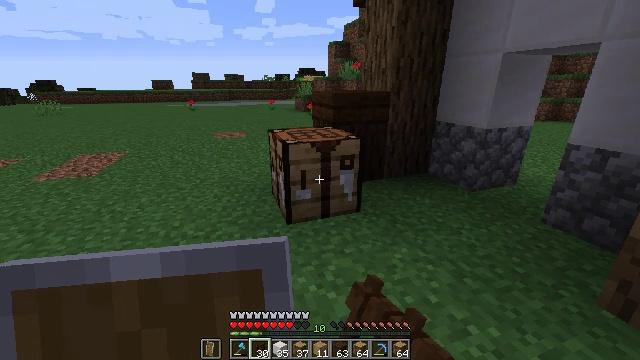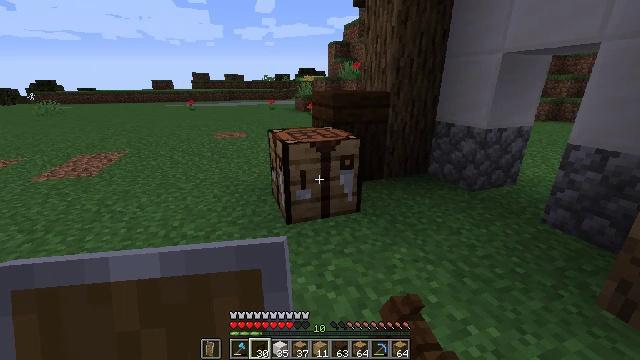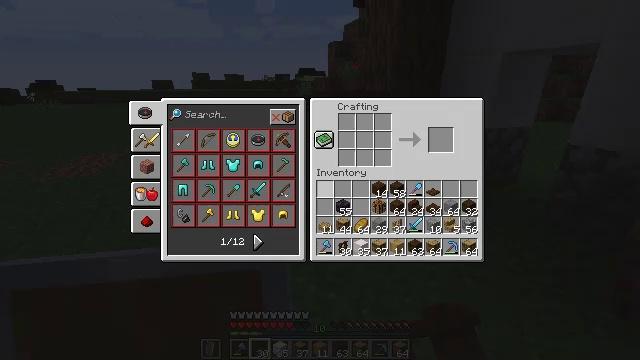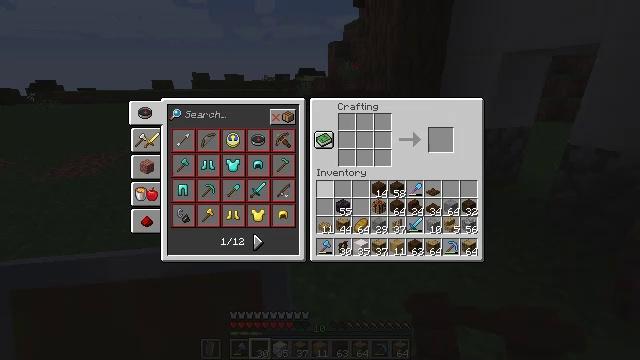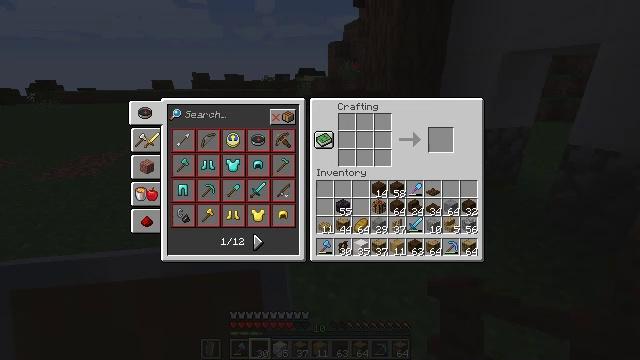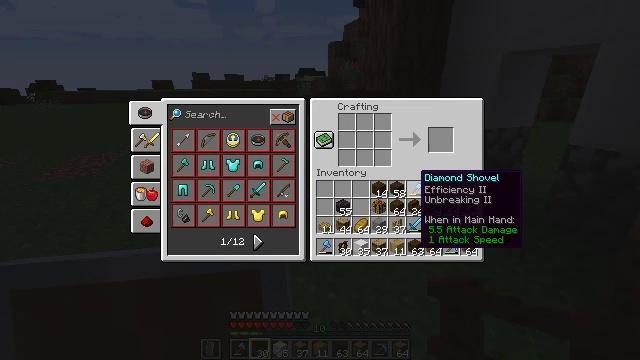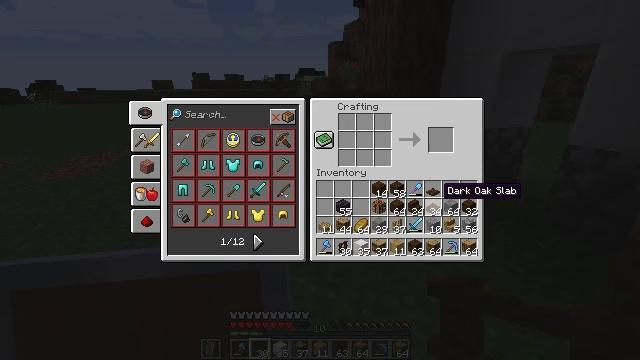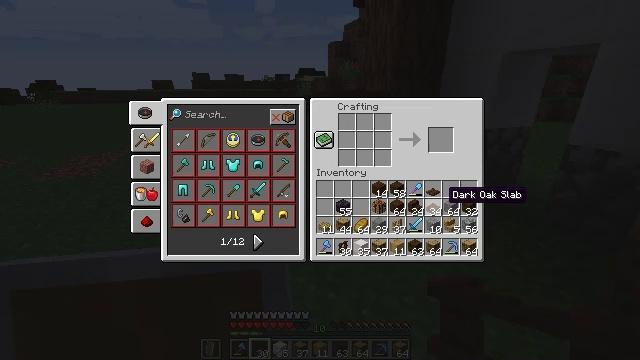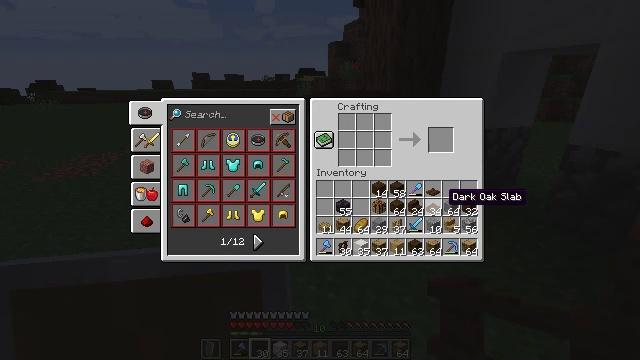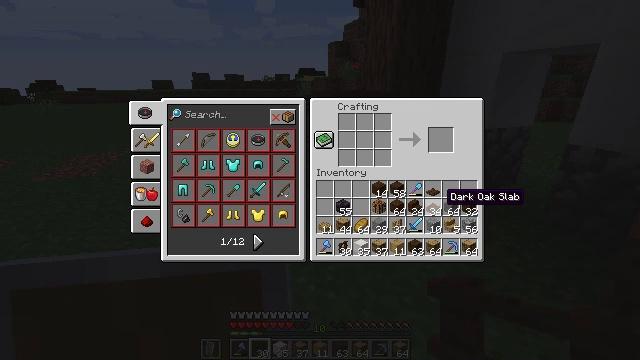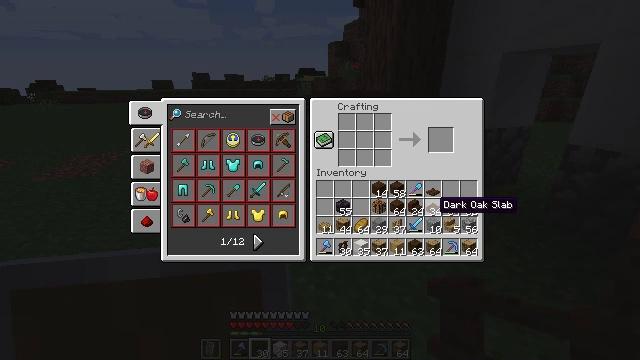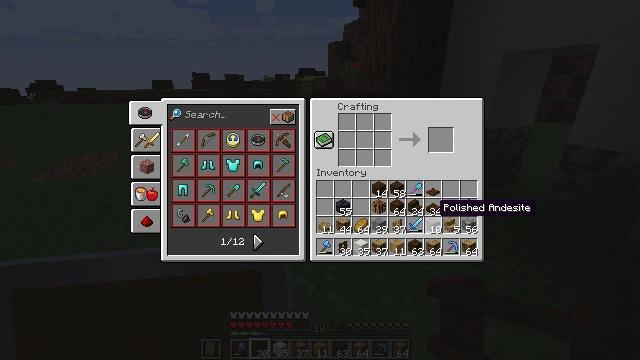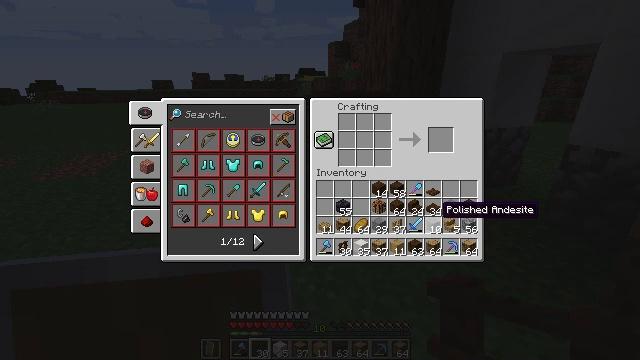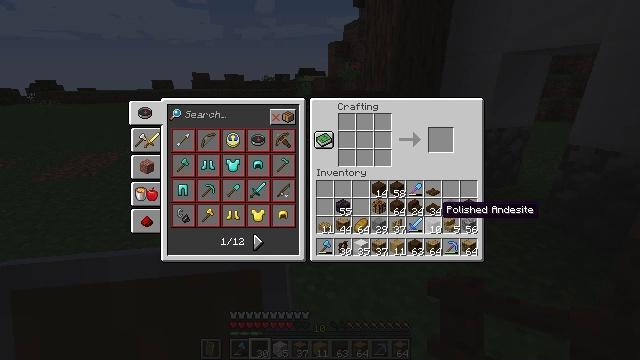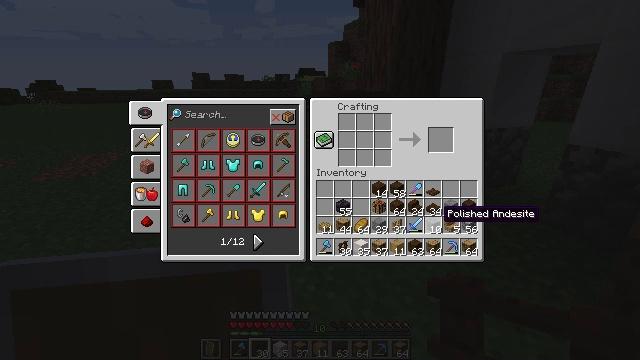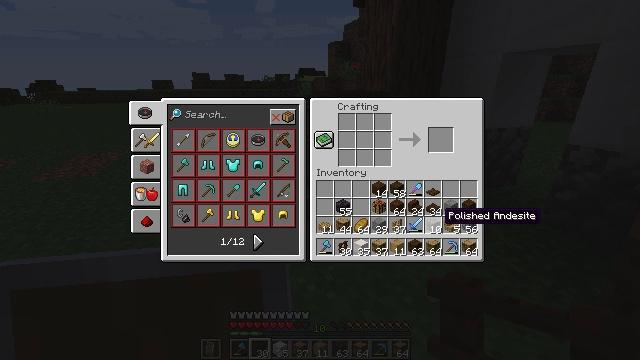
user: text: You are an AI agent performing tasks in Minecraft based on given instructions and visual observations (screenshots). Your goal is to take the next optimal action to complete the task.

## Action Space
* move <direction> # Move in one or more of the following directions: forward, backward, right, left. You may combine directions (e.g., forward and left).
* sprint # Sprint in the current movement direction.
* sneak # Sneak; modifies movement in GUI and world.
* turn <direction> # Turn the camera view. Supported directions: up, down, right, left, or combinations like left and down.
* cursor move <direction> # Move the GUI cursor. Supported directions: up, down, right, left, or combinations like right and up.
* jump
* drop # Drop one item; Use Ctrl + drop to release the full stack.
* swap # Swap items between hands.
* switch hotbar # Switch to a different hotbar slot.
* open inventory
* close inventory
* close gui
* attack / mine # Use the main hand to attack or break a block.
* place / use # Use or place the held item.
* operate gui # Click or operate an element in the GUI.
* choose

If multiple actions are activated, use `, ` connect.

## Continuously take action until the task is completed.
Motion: motion action
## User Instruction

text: Make a cobblestone wall with six cobblestone blocks.
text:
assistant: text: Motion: no_op
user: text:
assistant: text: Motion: no_op
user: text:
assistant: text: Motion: no_op
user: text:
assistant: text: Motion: cursor move right
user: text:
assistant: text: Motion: cursor move right and down
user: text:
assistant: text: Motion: cursor move right and down
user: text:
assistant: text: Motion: no_op
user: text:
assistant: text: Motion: no_op
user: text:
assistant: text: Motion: no_op
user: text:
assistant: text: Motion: cursor move left and down
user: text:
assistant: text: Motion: no_op
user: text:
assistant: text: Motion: no_op
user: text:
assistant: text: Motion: no_op
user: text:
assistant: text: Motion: no_op
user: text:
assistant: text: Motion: no_op
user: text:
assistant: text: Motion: cursor move right and down
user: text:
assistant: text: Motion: cursor move right
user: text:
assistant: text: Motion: cursor move right
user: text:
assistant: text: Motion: no_op
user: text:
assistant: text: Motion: no_op
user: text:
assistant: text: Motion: no_op
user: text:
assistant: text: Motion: no_op
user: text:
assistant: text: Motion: operate gui
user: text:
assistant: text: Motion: operate gui
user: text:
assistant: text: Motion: cursor move left
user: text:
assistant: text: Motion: cursor move left and up
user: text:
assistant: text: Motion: no_op
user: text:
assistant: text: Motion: no_op
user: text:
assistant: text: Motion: no_op
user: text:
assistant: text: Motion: no_op